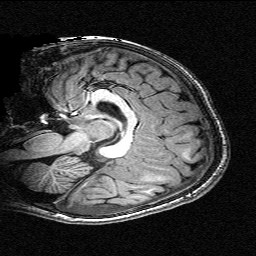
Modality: T1w
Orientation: sagittal
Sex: male